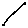
Label: line